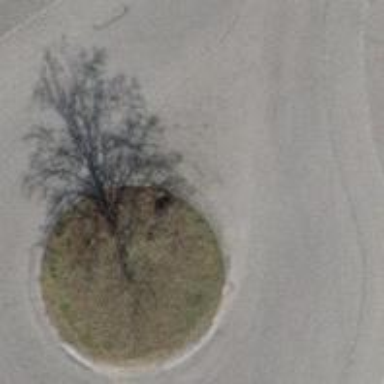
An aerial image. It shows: Roundabout on residential road.